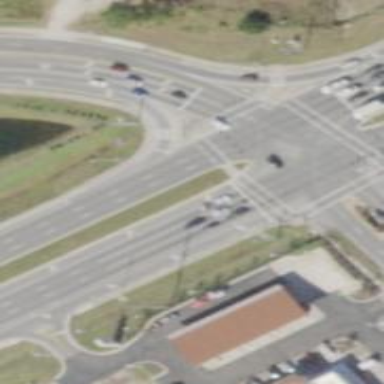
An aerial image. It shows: Traffic island located on footway.